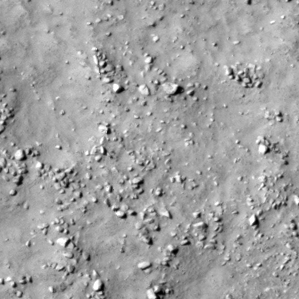
Label: non_frost